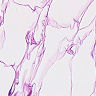
Metastatic tissue present: no